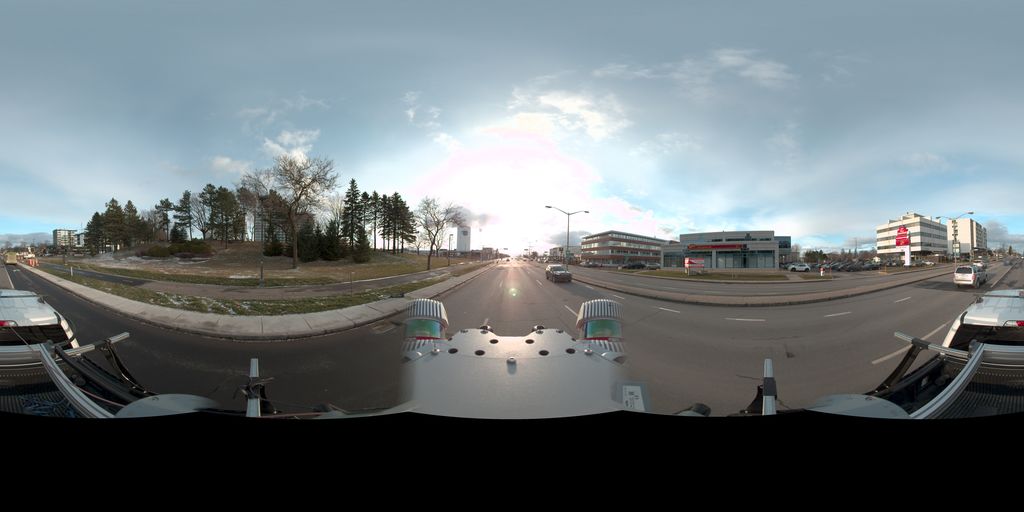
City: quebec_city